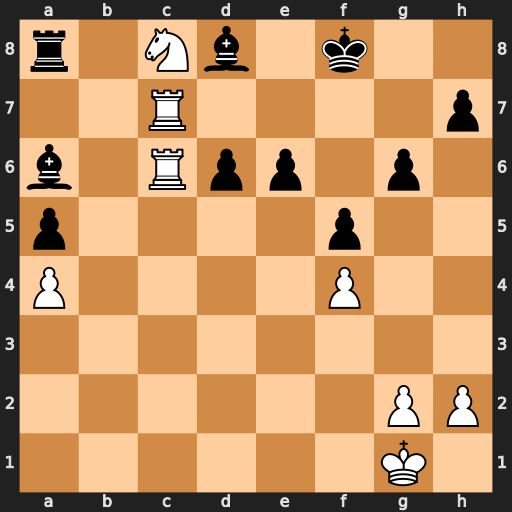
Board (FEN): r1Nb1k2/2R4p/b1Rpp1p1/p4p2/P4P2/8/6PP/6K1
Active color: w
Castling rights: -
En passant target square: -
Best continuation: Nb6 Bxc7 Nxa8